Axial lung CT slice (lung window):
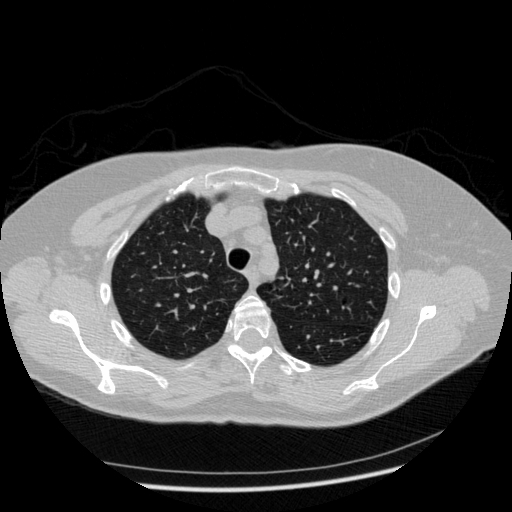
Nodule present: no